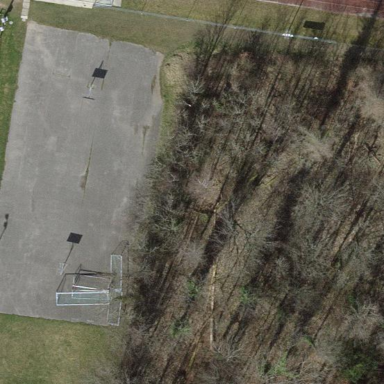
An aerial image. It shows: Asphalt basketball court on pitch.